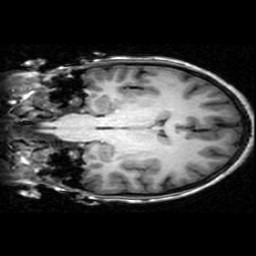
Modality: T1w
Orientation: coronal
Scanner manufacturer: ge
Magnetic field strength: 3 T
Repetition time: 0.009036 s
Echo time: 0.00184 s